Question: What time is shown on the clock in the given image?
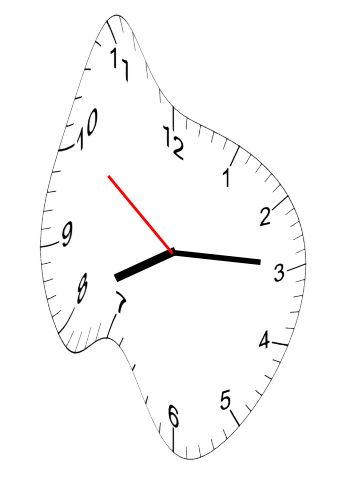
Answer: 08:14:51